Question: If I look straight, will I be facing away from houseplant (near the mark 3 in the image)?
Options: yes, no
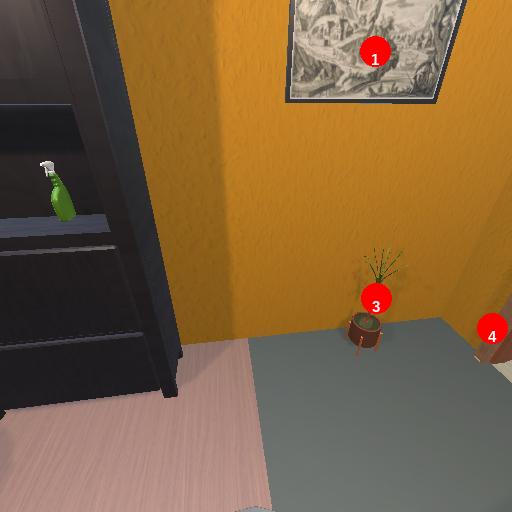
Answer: yes